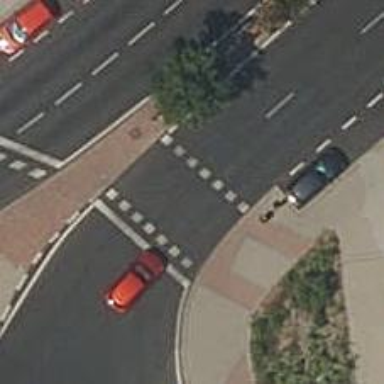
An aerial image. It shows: Road with traffic signals at the crossing.